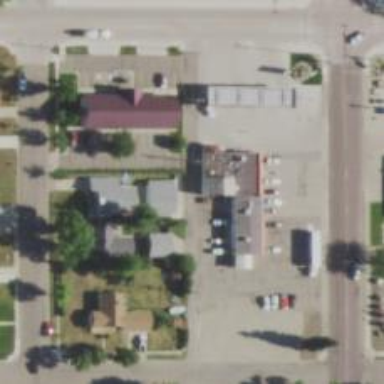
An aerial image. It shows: Convenience shop.